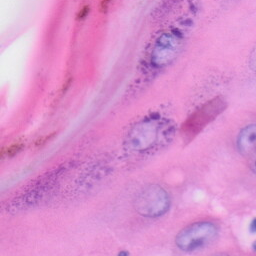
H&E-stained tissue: Skin